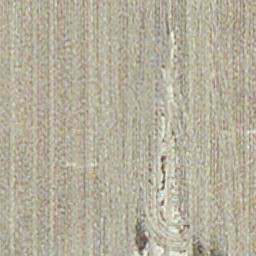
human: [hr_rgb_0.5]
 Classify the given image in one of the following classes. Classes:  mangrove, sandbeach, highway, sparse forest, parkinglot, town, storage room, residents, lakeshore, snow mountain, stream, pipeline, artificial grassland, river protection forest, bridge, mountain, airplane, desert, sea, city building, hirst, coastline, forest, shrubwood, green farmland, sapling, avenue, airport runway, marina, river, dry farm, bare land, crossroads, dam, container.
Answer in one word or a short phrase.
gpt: dry farm